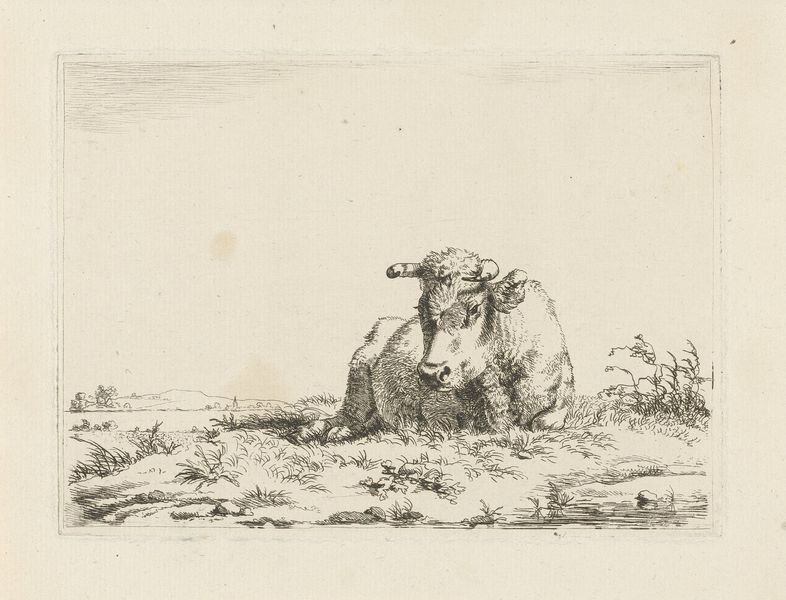
Titel: Liggende koe
Künstler: Pieter Gerardus van Os
Standort: Amsterdam
Institution: Rijksmuseum
Schlagwörter: himmel, wasser, fluss, landschaft, ohr, skizze, zeichnung, gras, tier, wiese, horn, schauen, ferne, halme, horizont, weide, auge, pflanze, traurig, ruhe, liegen, ruhen, kuh, rind, kohle, lanschaft, stier, nicht, zeicung